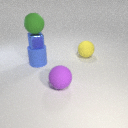
large purple rubber sphere in front of large yellow rubber sphere